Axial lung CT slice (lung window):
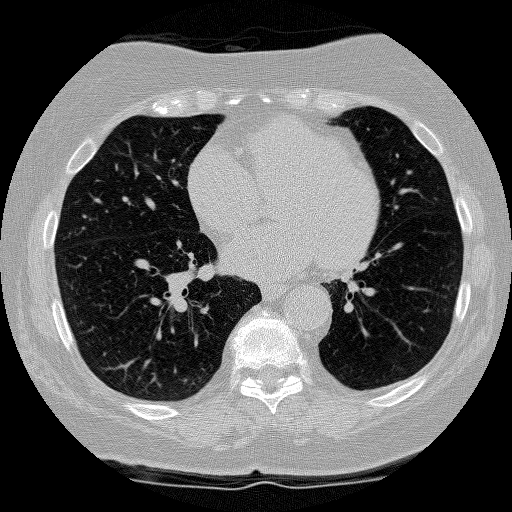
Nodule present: no